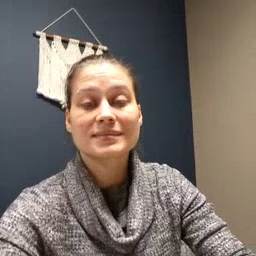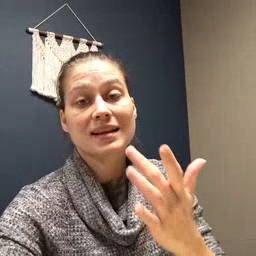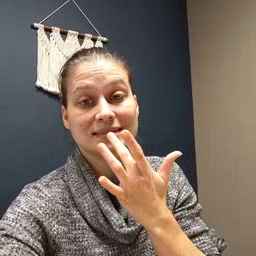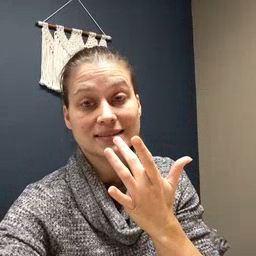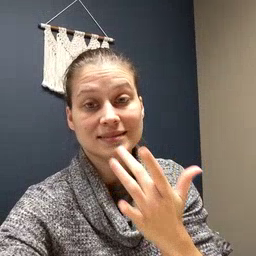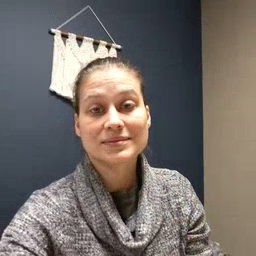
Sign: taste